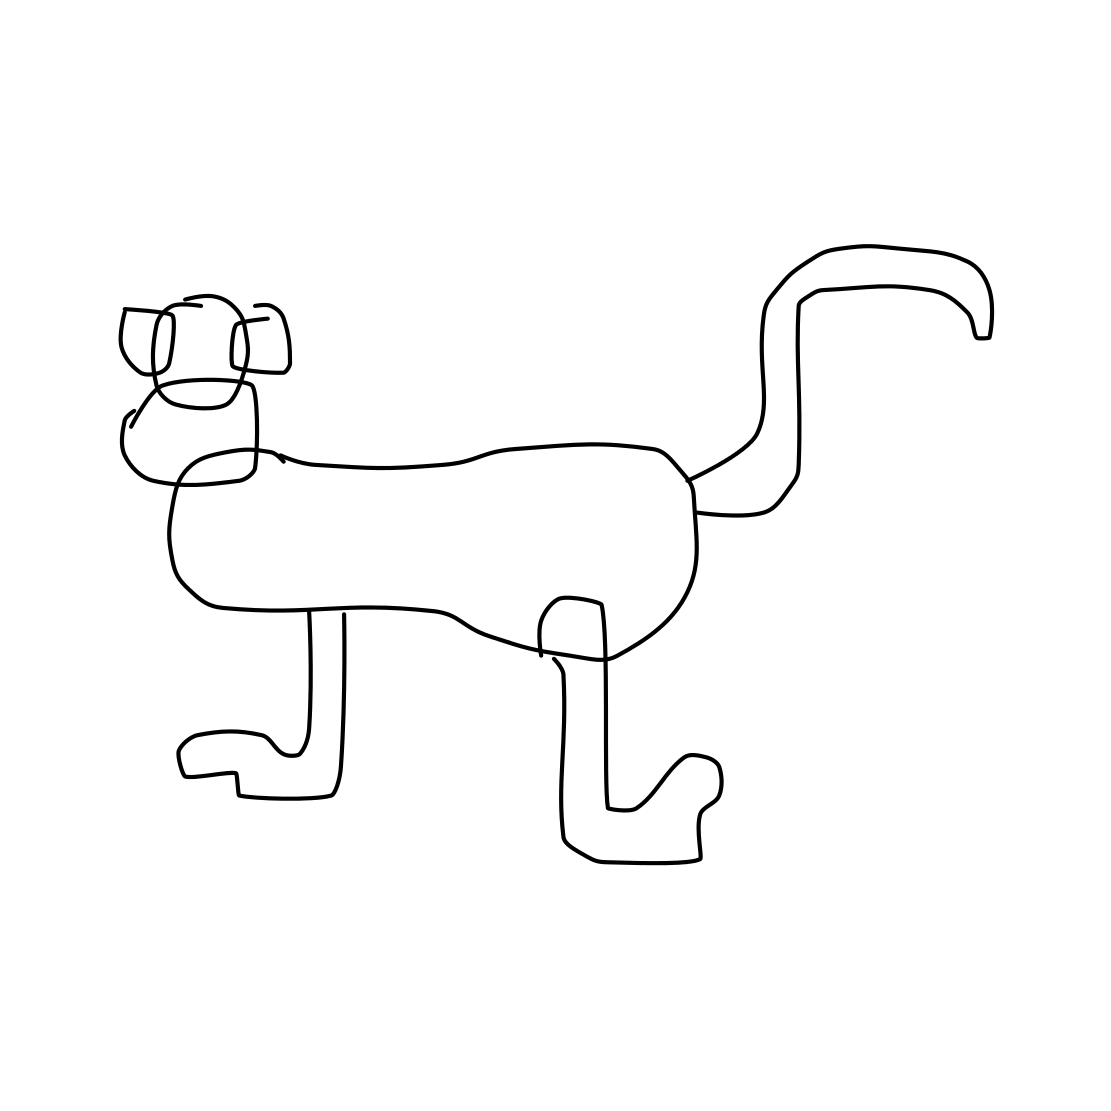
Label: monkey